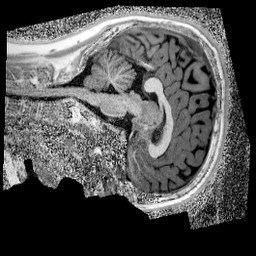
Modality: UNIT1_denoised
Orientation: sagittal
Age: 11
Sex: male
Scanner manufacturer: siemens
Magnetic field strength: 3 T
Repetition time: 4 s
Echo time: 0.00299 s